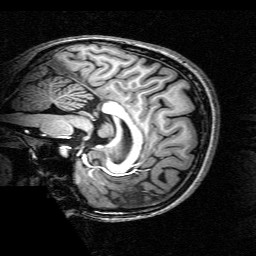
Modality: T1w
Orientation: sagittal